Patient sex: F
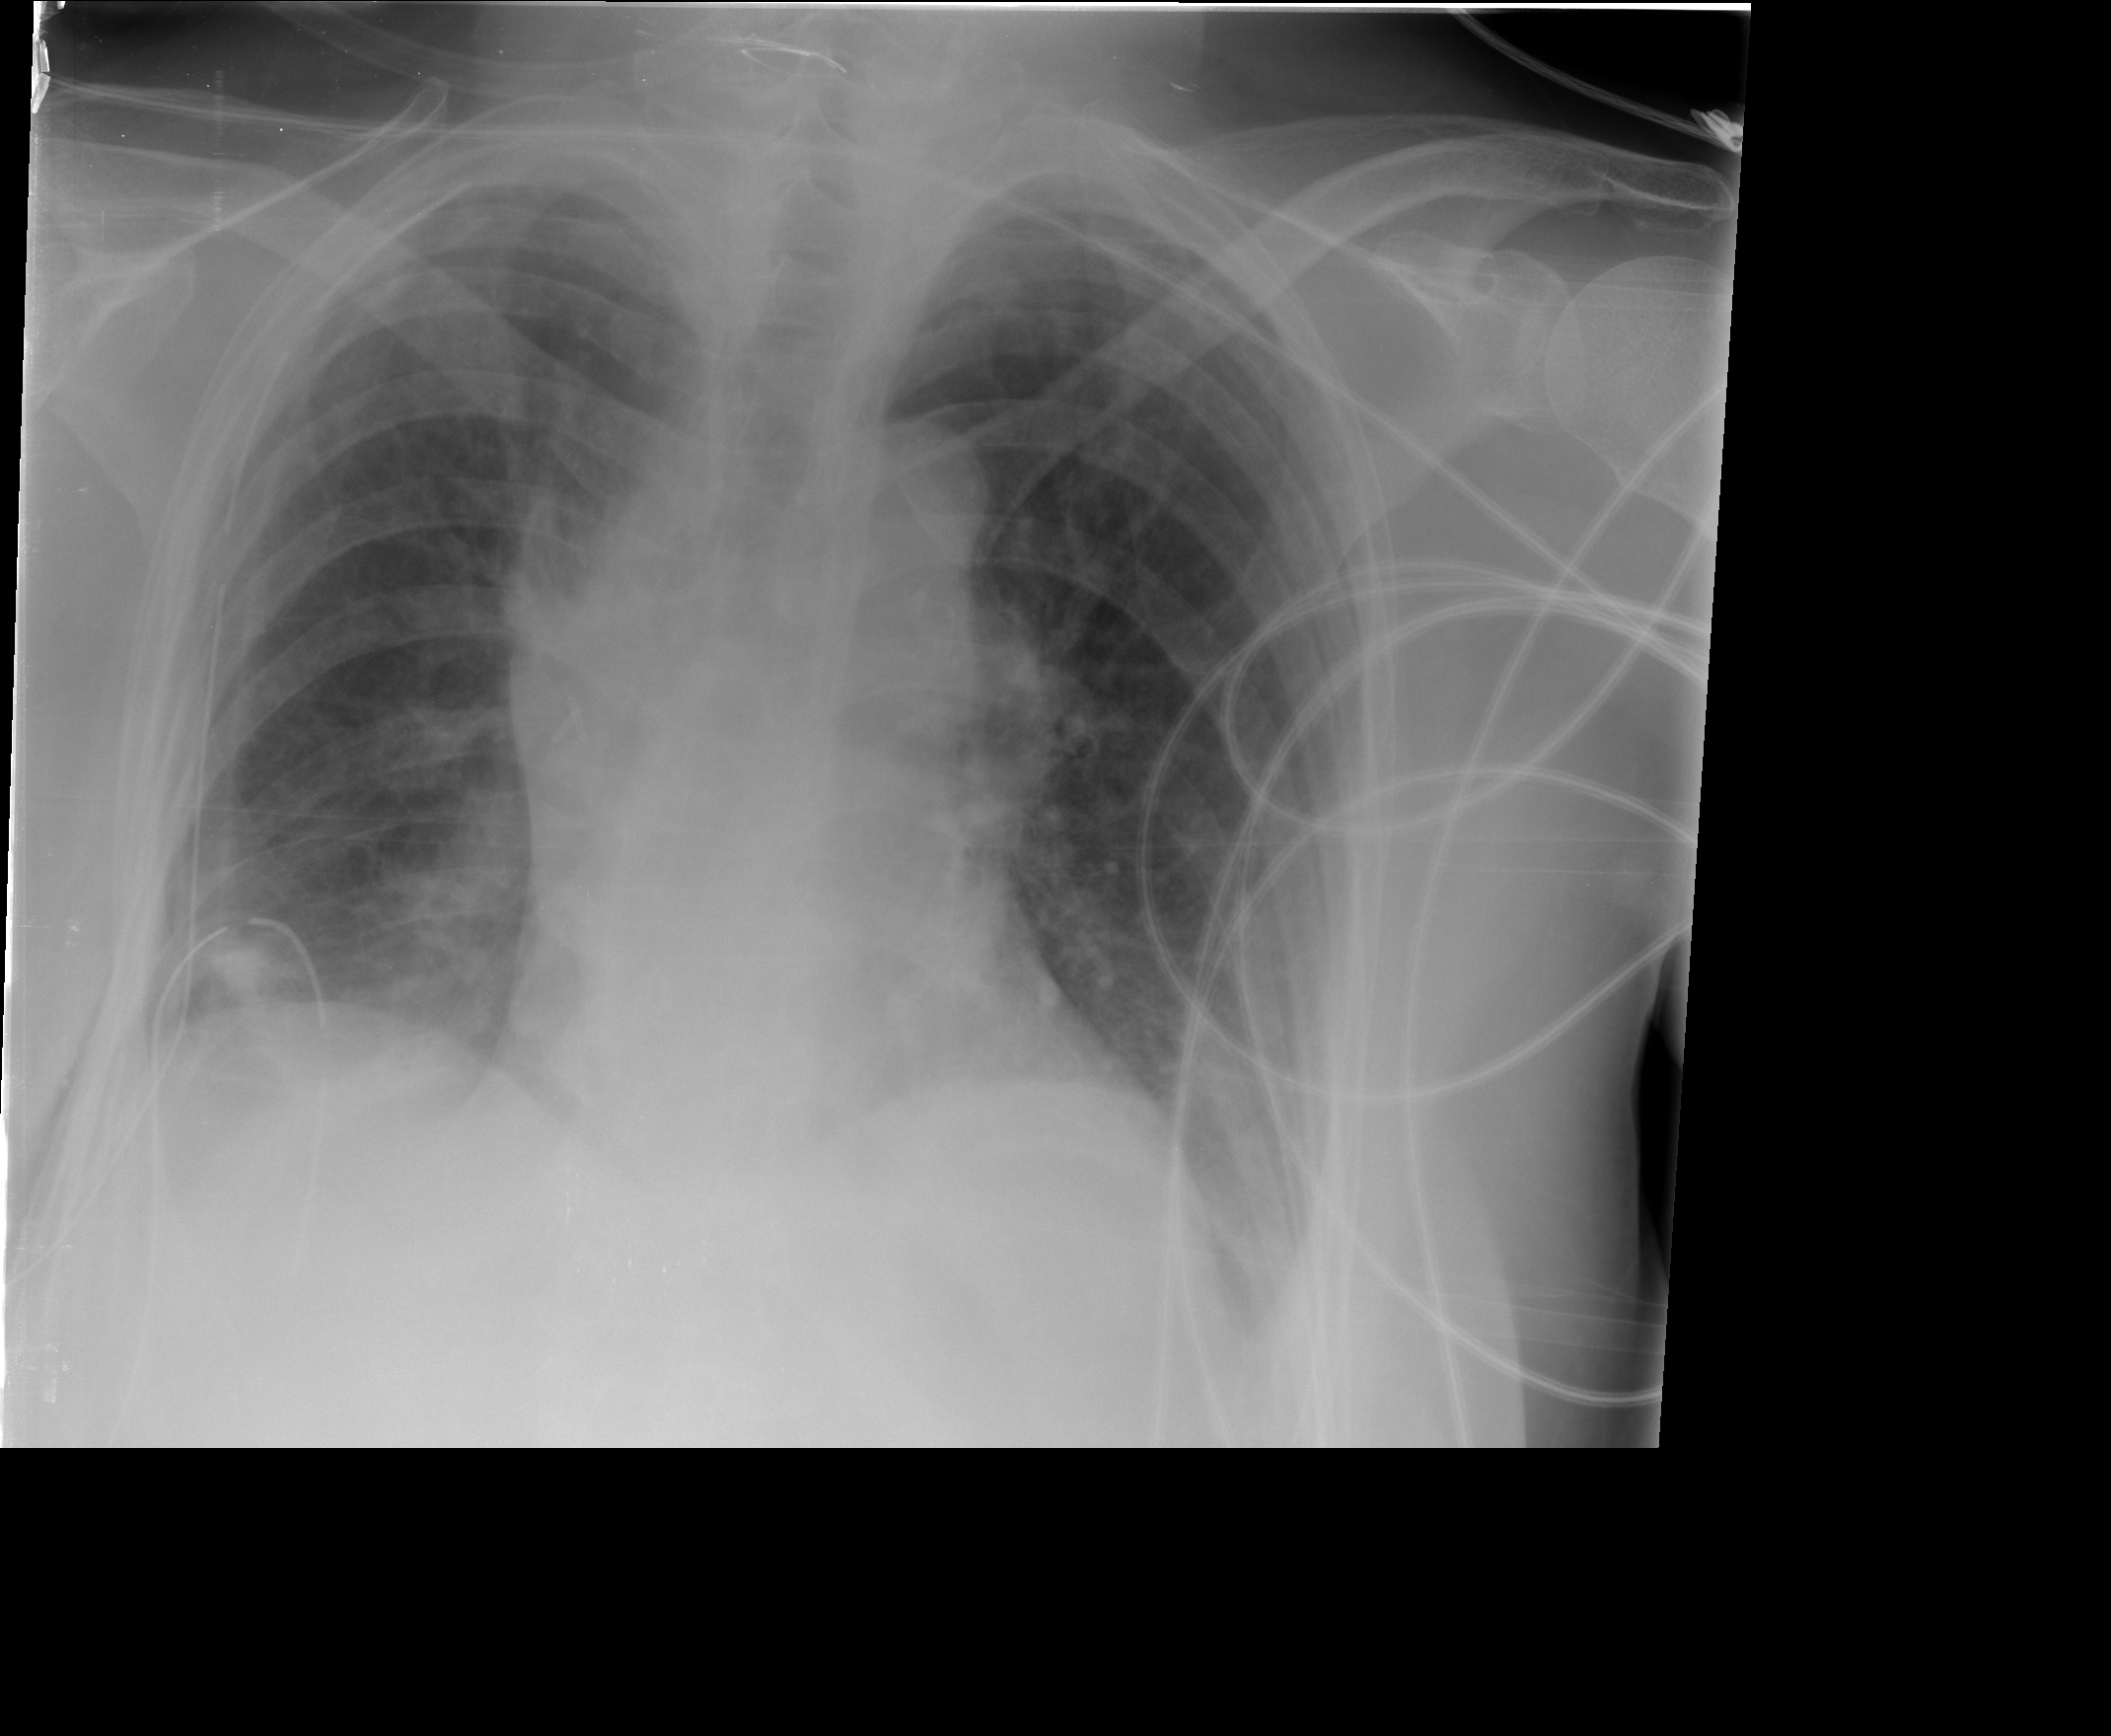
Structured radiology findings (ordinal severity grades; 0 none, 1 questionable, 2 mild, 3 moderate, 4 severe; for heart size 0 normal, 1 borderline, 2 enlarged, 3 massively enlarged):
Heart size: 0
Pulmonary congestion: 0
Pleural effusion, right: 0
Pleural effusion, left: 1
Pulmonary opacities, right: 0
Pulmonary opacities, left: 0
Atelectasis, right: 2
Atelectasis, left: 2